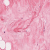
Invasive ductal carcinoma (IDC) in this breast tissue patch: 0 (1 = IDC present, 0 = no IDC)